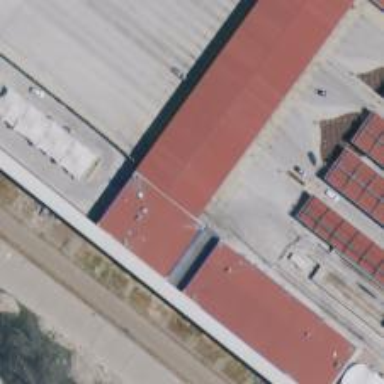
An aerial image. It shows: Border control barrier.